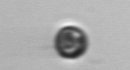
Label: Dinophyceae